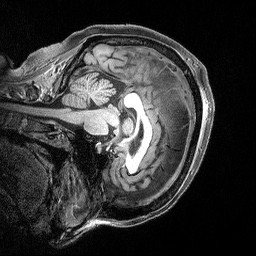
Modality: T1w
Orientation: sagittal
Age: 24
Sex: male
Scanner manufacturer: siemens
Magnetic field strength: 3 T
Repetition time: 2.3 s
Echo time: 0.00298 s